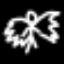
Label: angel